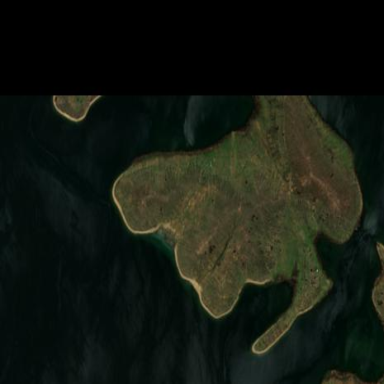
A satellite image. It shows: Island.